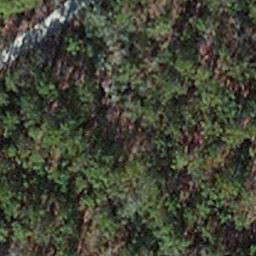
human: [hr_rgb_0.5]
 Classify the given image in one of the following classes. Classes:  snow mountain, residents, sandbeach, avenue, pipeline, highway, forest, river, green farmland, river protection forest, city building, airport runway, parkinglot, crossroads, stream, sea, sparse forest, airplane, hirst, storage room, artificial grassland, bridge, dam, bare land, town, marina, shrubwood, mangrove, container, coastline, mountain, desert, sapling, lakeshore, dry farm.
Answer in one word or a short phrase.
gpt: sapling